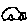
Label: car